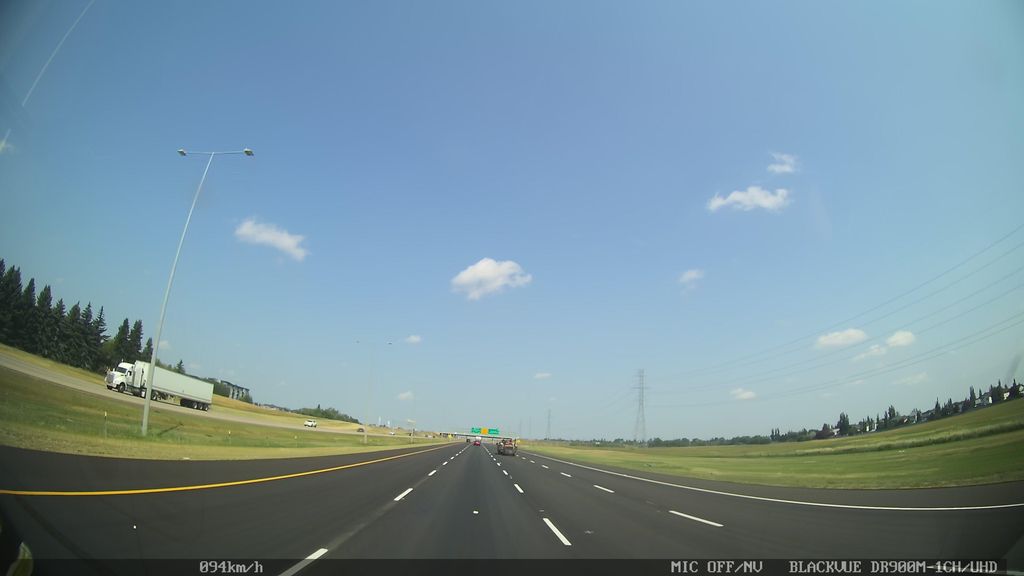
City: edmonton